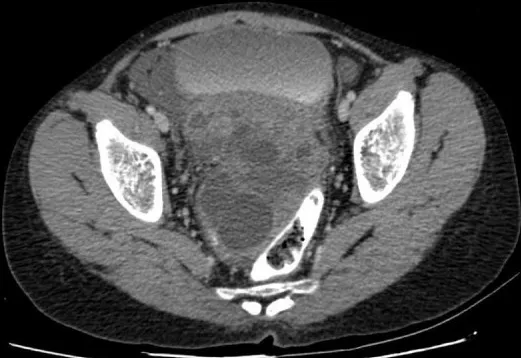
Residual lesion after four cycles of chemotherapy.
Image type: radiology (ct)